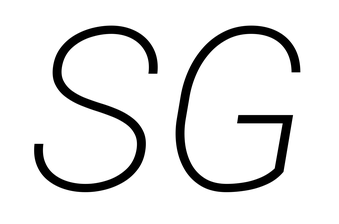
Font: Roboto-Italic_ExtraLight_Italic